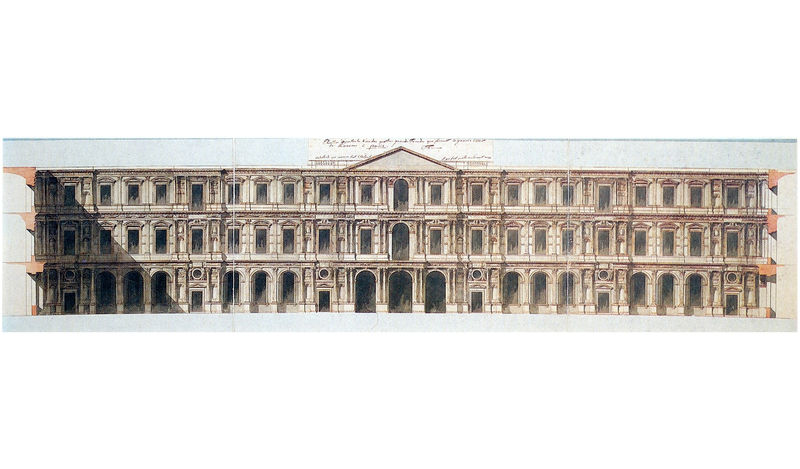
Titel: Louvre in Paris, Aufriss Hoffassade und Schnitt Seitenflügel
Künstler: Carl von Fischer
Standort: München
Institution: Architektursammlung der Technischen Universität
Schlagwörter: blau, gemälde, schatten, weiß, dreieck, grün, ocker, braun, fenster, grau, hintergrund, licht, mitte, orange, paris, schwarz, skizze, säulen, tür, zeichnung, dach, gebäude, haus, rot, schloss, beige, architektur, barock, sockel, stein, flach, drei, klassizismus, front, frontal, renaissance, schön, kreis, rund, farbig, schrift, papier, ansicht, bogen, fassade, türen, fischer, giebel, grafik, hof, türe, platz, pilaster, rundbogen, inschrift, ornamente, stuck, tor, bögen, eingang, laviert, arkade, münchen, palast, palazzo, stockwerk, torbogen, druck, schnitt, stich, text, kreise, beschriftung, koloriert, entwurf, arkaden, fries, aussenansicht, dreiecksgiebel, portal, tore, sims, gesims, okuli, risalit, residenz, rundbögen, harmonisch, etagen, geschosse, plan, bibliothek, museum, breit, louvre, stockwerke, riß, querschnitt, bau, bund, geschoss, fesnter, grundriss, aufriss, tympanon, etage, profangebäude, amtsgebäude, arkadenreihung, bauzeichnung, carl von fischer, drei geschosse, dreier, dreigeschossig, erwiterung, farbstich, fensterachsen, fensterbekrönung, flachdach, giebeö, große ordnung, haupteingang, horizontale gliederung, innenhf, königsbau, mittelrisali, mittelrisalit, okoli, profanbau, regelmässig, versailles, zeichung, ädikula, mittelbau, seitenflügel, halbsäulen, to, geilung, frintalansicht